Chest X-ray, PA view. Patient: 7 years old, sex M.
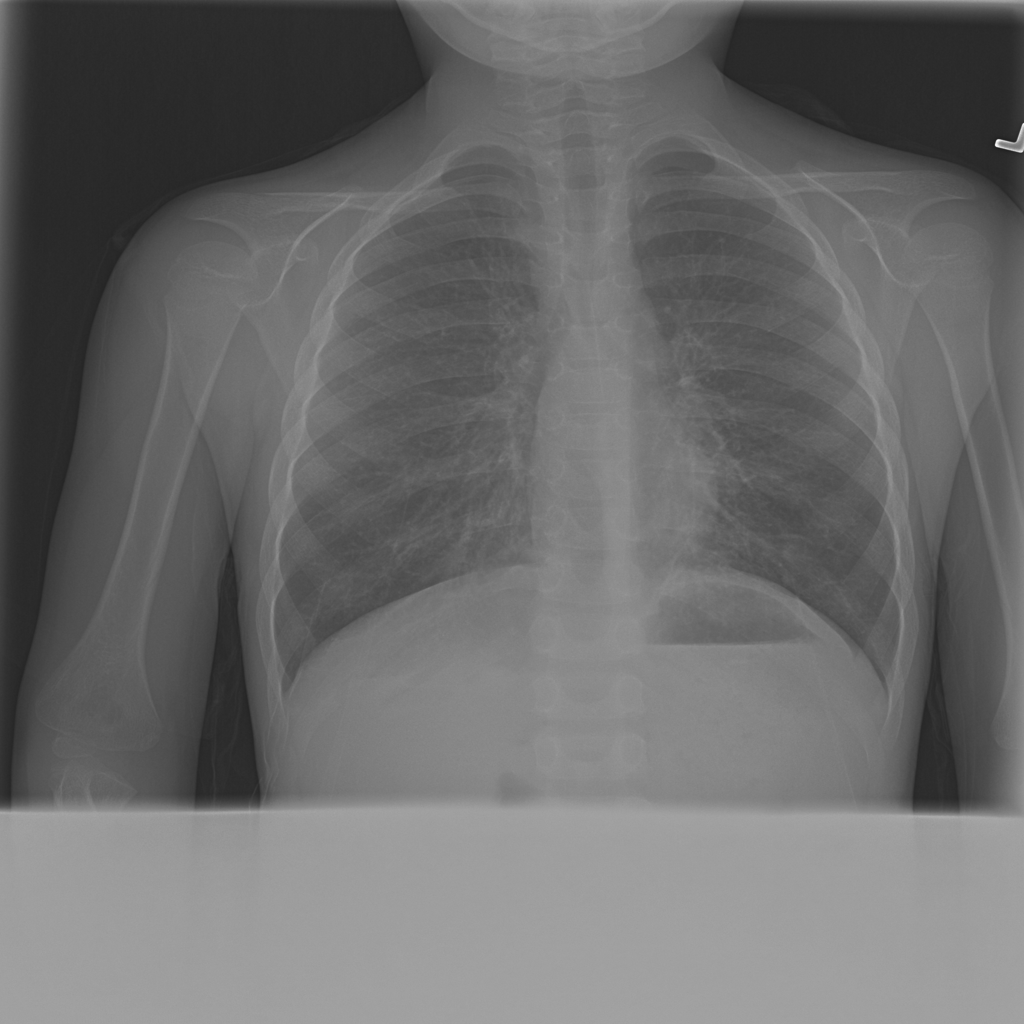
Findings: Pneumonia